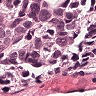
Metastatic tissue present: yes